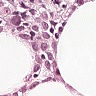
Metastatic tissue present: yes